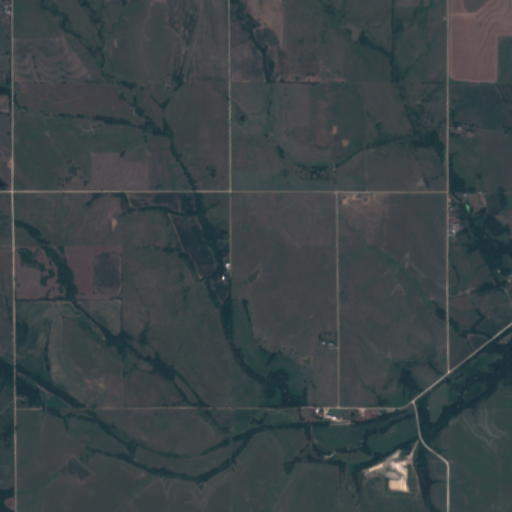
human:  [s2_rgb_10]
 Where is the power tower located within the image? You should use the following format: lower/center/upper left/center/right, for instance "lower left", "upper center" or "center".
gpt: The power tower is located in the upper of the image.
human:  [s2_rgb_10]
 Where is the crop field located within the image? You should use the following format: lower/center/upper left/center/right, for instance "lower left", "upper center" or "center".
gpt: There is no crop field in the image.